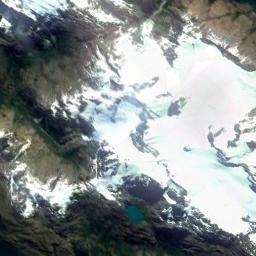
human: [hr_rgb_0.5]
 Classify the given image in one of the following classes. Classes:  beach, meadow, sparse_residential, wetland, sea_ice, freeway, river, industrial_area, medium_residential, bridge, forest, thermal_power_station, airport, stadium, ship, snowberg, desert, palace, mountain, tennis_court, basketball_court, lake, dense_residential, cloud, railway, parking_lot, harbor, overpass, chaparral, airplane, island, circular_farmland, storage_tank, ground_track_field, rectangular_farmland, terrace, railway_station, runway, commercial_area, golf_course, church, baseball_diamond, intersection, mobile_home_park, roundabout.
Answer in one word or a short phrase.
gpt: snowberg